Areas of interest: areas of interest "Sport and cultural"
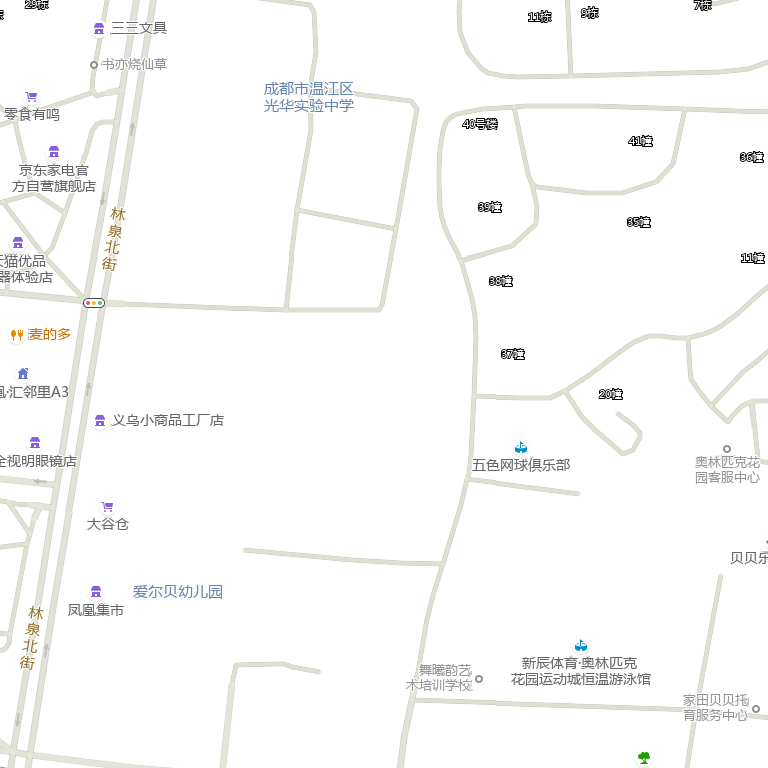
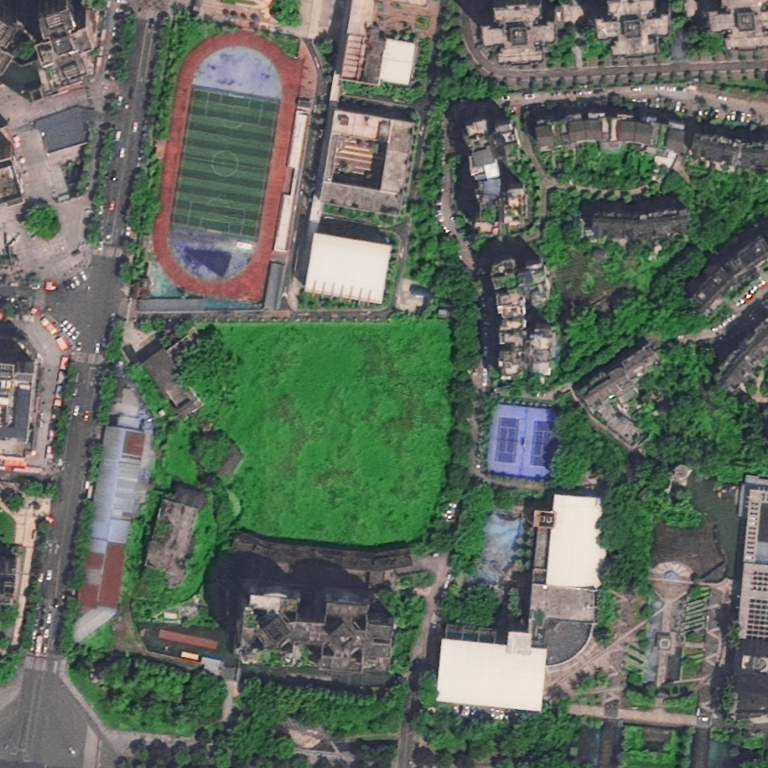